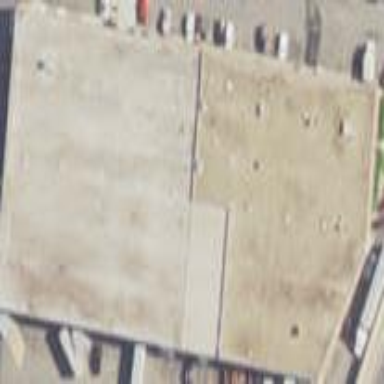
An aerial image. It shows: Commercial building.